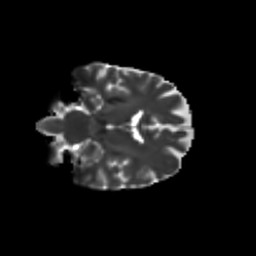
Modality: T2w
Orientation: coronal
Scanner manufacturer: siemens
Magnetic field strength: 3 T
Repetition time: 9.2 s
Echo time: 0.084 s